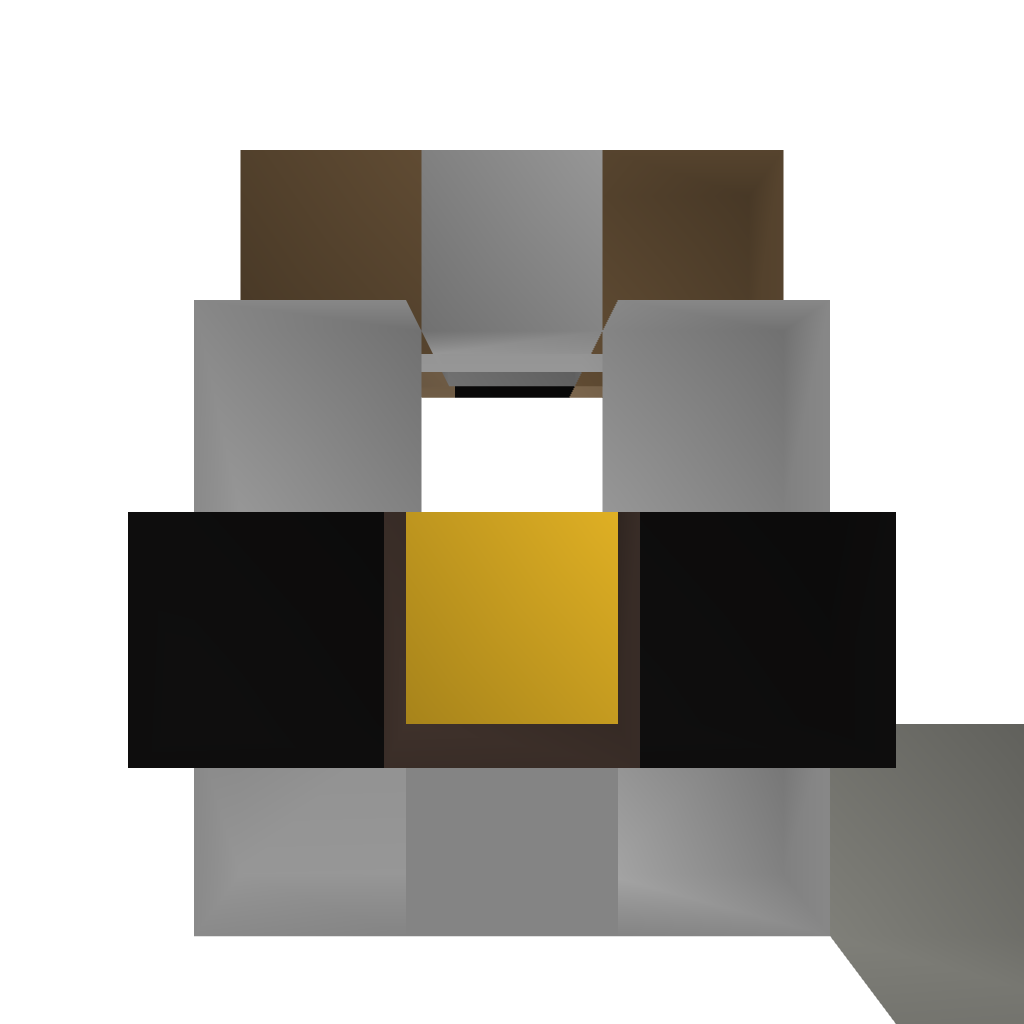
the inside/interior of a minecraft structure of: Forklift